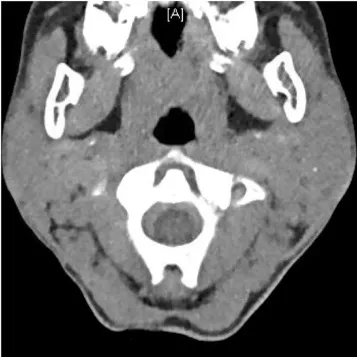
CT head and neck, chest, abdomen, and pelvis. (B) Bilateral parotid gland enlargement, left greater than right.
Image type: radiology (ct)